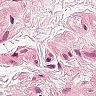
Metastatic tissue present: no